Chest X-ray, PA view. Patient: 56 years old, sex F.
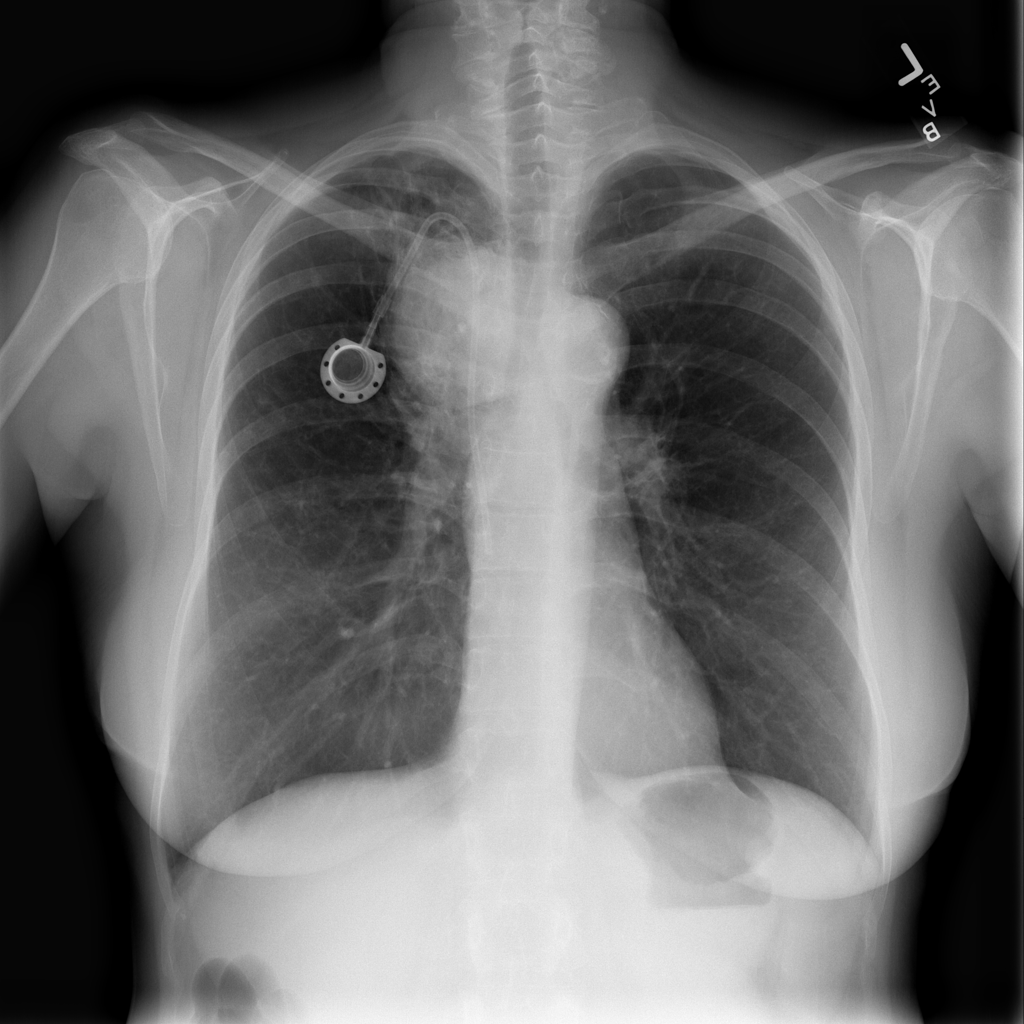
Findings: Infiltration, Mass